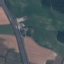
Land use / land cover: Highway